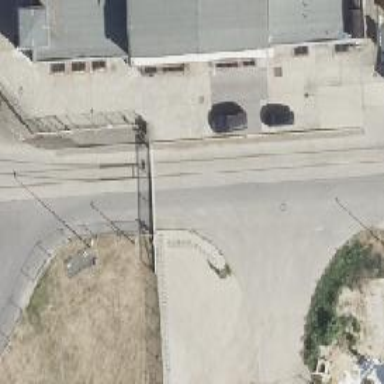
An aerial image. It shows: Railway switch.